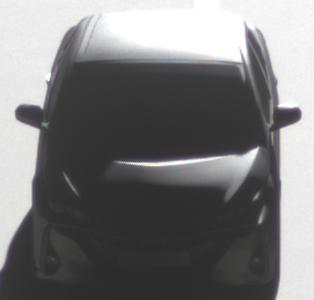
Make: Toyota
Model: Prius 1.8 Plug-In Hybrid
Detailed model: Prius (XW5) Plug-In
Model produced from: 2019/07
Model produced until: 2020/07
Doors: 5
Color: gray
Road condition: dry road
Daytime: morning or afternoon
Contrast: high contrast